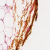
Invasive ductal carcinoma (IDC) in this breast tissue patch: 0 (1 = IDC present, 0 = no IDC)